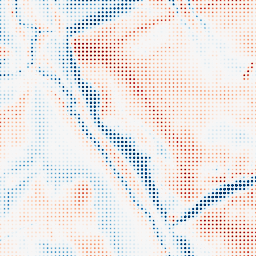
Category: classical
Decomposition family: gaussian_anisotropic
Decomposition parameters: sigma_x: 10
sigma_y: 10
Upsampling method: sinc_blackman
Upsampling parameters: scale: 8
kernel_size: 4
Upsampling scale: 8